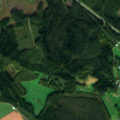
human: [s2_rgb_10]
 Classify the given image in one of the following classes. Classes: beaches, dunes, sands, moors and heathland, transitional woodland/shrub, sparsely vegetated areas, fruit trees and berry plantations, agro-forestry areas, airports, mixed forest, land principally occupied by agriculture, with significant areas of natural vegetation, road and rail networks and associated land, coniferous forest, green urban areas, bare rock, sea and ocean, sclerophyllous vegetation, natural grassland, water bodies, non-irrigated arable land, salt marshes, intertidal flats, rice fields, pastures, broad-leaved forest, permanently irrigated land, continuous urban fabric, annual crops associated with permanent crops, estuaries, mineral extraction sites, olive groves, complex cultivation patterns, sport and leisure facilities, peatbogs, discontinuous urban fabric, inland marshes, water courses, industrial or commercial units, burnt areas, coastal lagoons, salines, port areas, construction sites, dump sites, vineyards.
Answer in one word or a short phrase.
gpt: non-irrigated arable land, coniferous forest, mixed forest